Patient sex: M
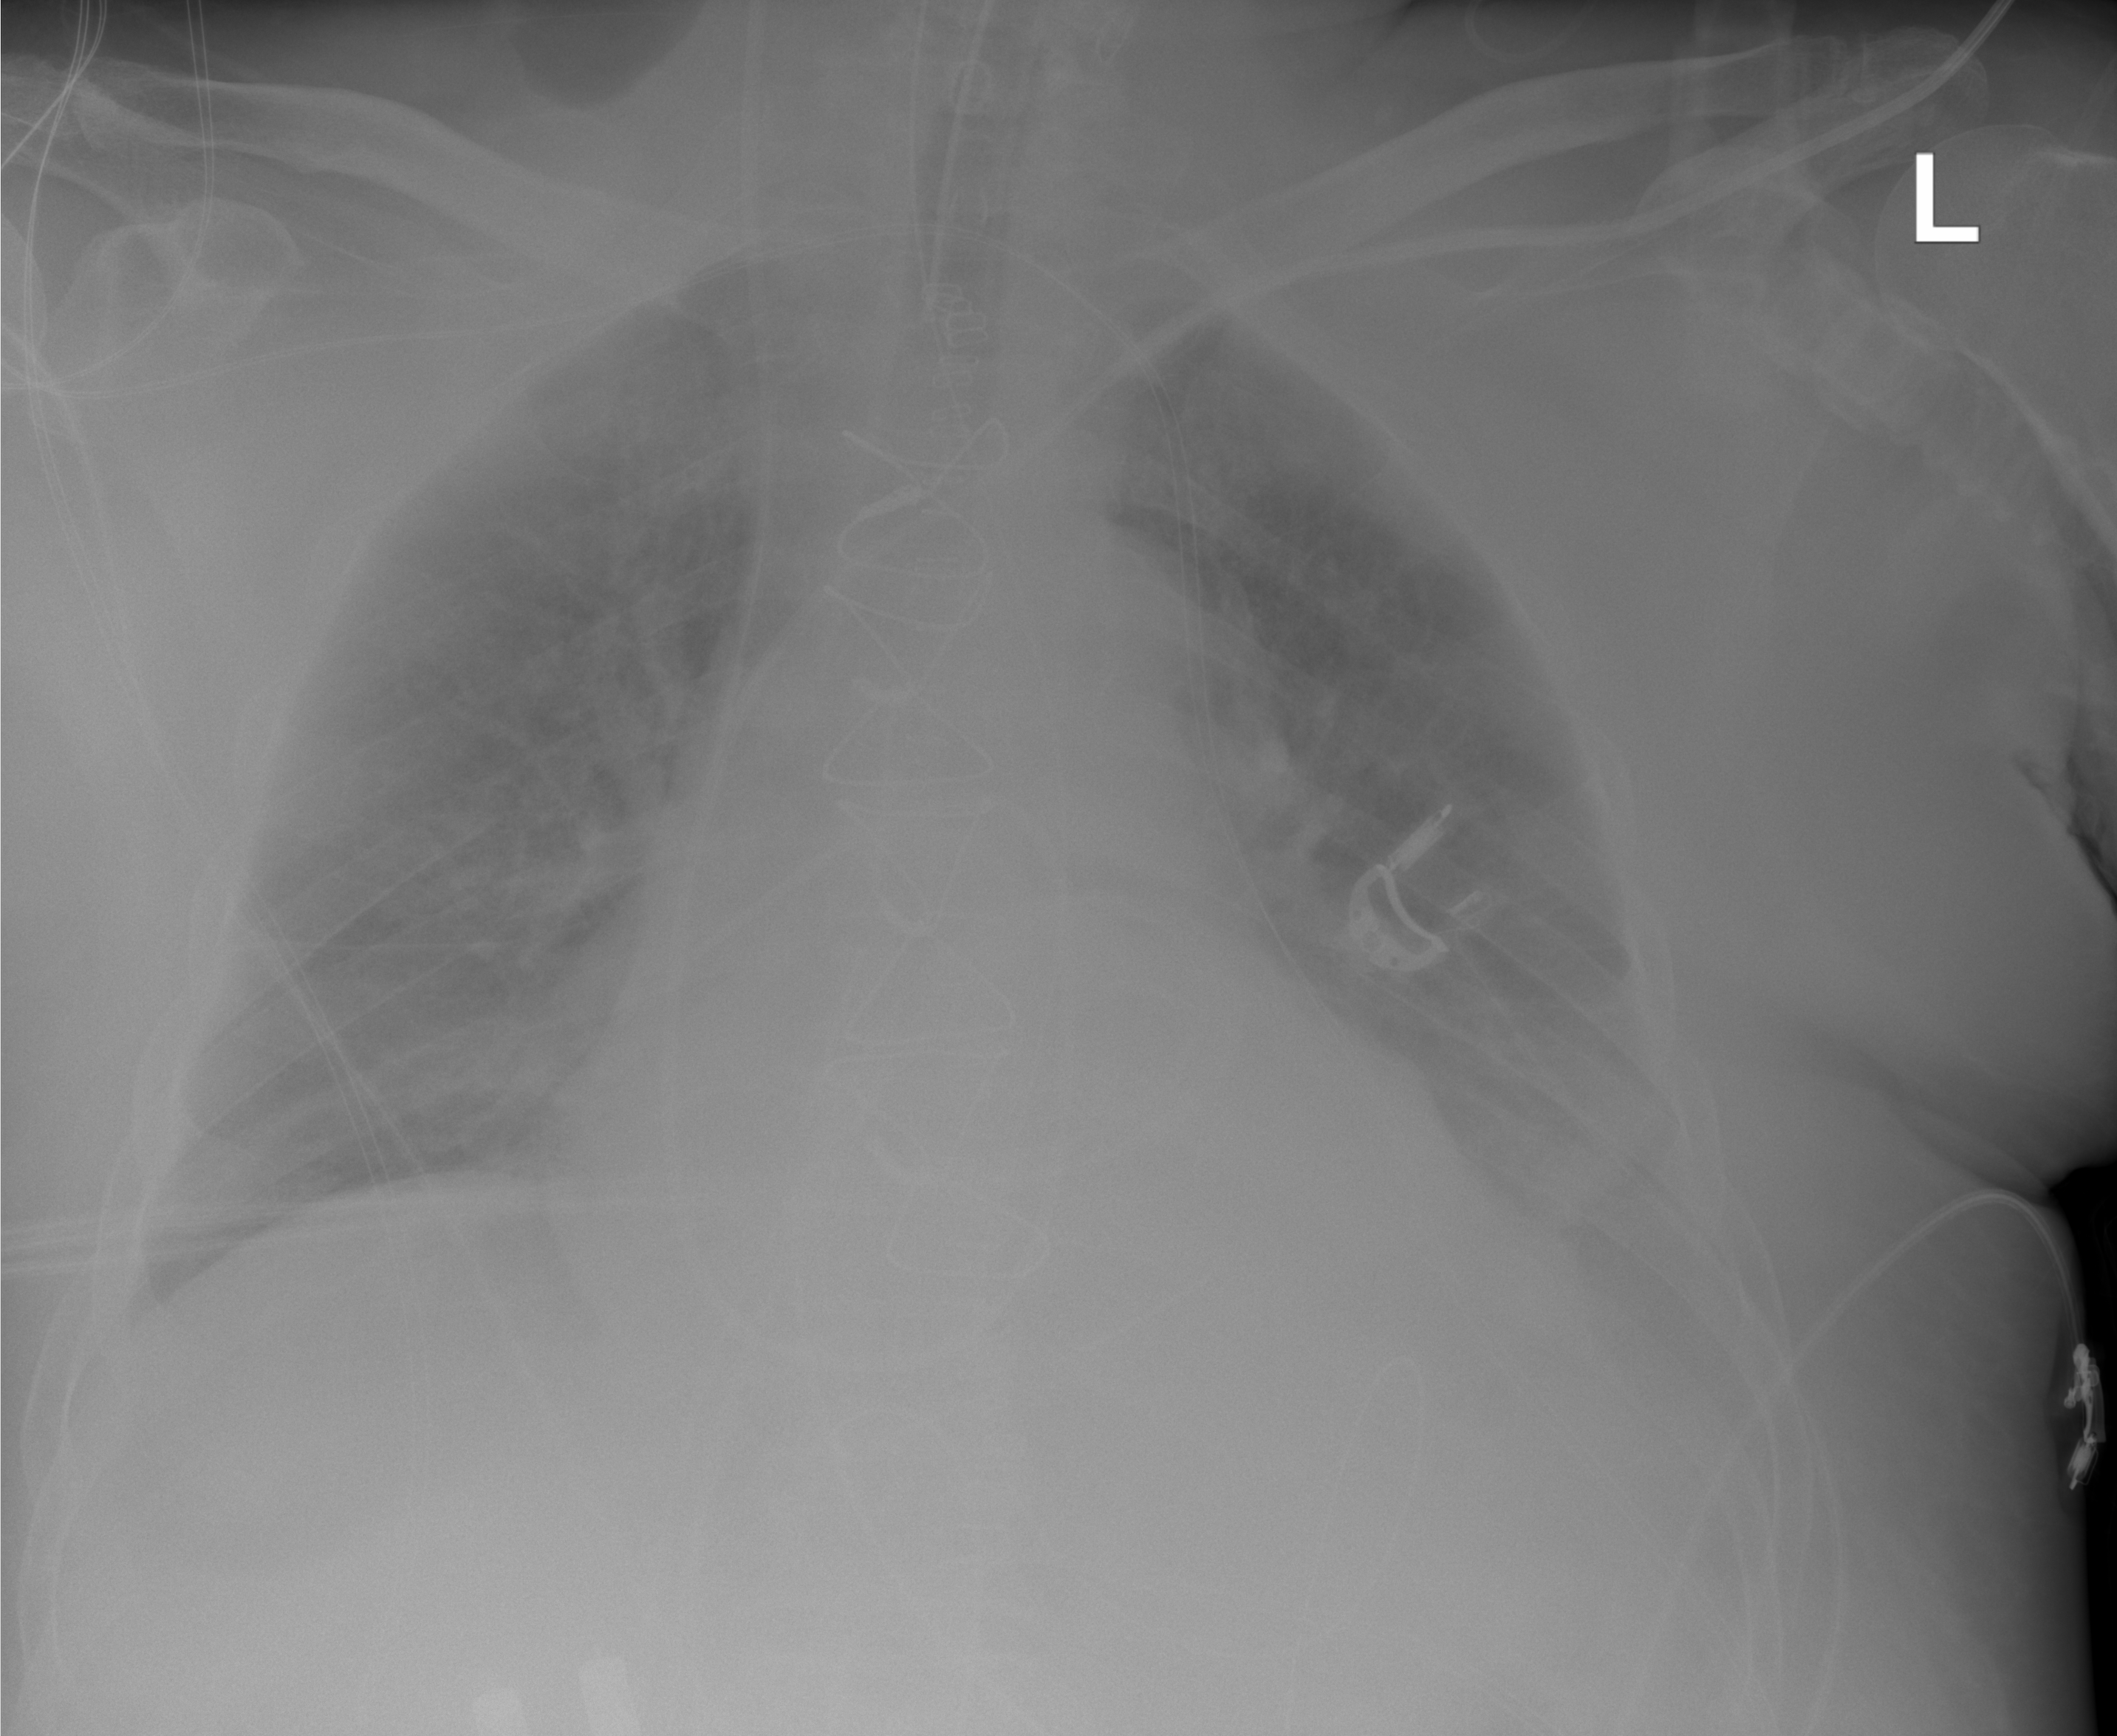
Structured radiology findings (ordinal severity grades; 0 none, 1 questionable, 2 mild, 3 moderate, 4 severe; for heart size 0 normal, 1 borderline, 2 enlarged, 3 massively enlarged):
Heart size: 1
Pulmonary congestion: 1
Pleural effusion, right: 0
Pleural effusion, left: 0
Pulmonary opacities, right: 0
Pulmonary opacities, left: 0
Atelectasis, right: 1
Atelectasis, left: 2